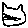
Label: cat